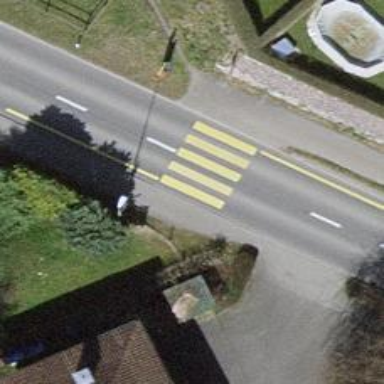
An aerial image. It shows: Uncontrolled zebra crossing with zebra markings.